Aerial crown-view tile of a tropical tree (Barro Colorado Island, Panama), acquired 20241014:
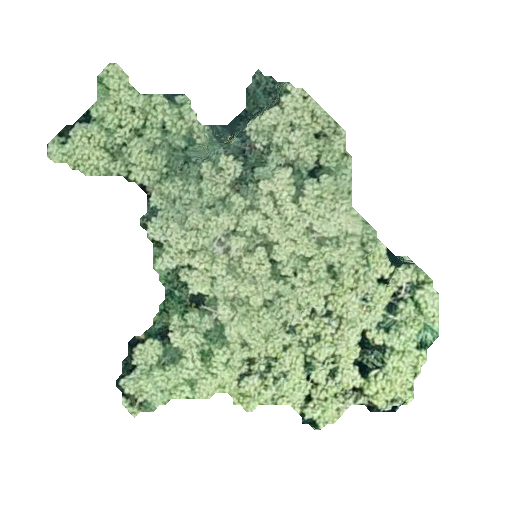
Species: Ceiba pentandra
GBIF accepted scientific name: Ceiba pentandra
Crown area: 127.434 m²